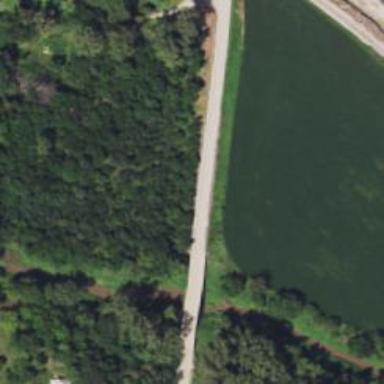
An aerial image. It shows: Tertiary road with bridge.